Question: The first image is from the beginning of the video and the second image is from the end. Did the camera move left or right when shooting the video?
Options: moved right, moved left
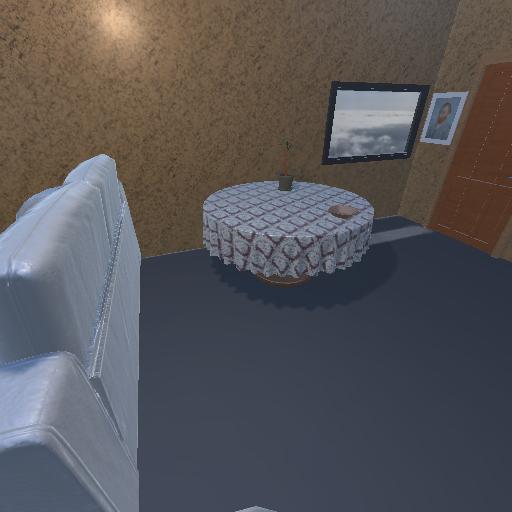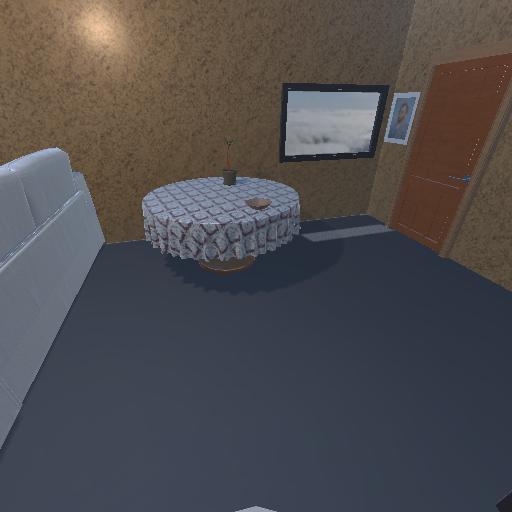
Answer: moved right